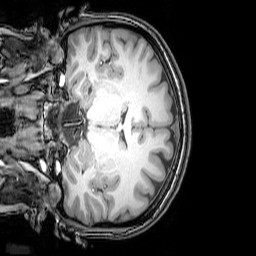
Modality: T1w
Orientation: coronal
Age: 25
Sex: female
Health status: healthy
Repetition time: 0.081 s
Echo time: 0.037 s